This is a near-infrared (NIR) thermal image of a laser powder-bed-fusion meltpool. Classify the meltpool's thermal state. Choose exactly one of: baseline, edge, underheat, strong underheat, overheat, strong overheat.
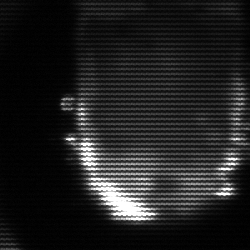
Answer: baseline